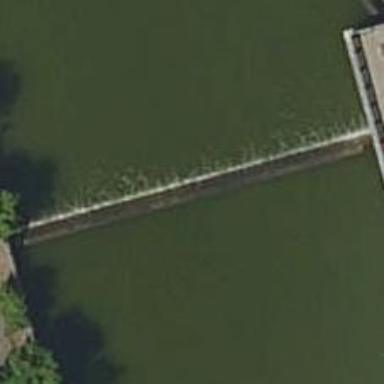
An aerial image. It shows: Weir along the waterway.